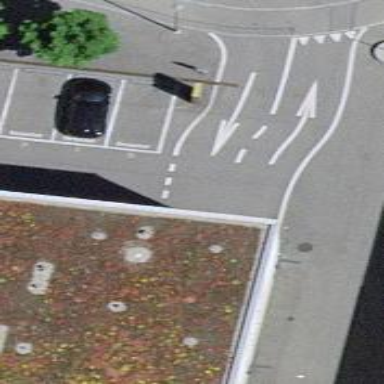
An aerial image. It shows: Parking entrance.